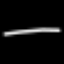
Label: line